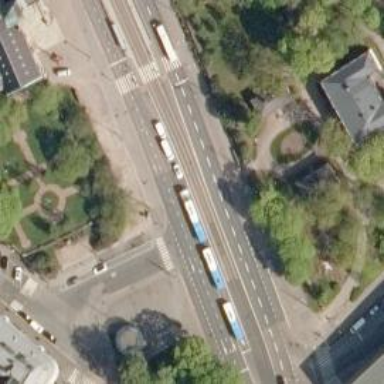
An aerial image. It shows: Tram railway with contact line for electrification. Physical markings segregate the tram tracks.